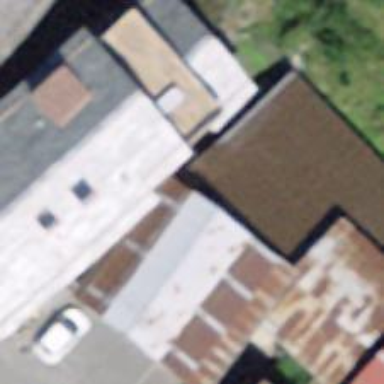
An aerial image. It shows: Convenience shop.